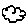
Label: cloud